Question: Is there some sort of documentation for what kind of headers you can include in c++ files when writing programs for Raspberry Pi or linux in general?
For instance I found this great guide on how to access the SPI bus from the Pi using c++ (<URL>
I was able to take the code and apply it to my situation and was succesfully able to talk to an nRF24L01+ RF module and I am able to command the chip etc.
But as I started trying to investigate what the code does (because I like to know how code that I get from the internet works) I get lost very quickly. For instance how did the author of that code know to include the header files he did:
'''
#include <unistd.h>
#include <stdint.h>
#include <fcntl.h>
#include <sys/ioctl.h>
#include <linux/spi/spidev.h>
#include <stdio.h>
#include <errno.h>
#include <stdlib.h>
#include <string>
#include <iostream>
'''
I know what the ones such as "iostream" do but I thought I would approach it by Googling those header file names such as ("unistd.h") but no luck. I found lots of info but none pertaining to the Pi, and the little bit I did only started referencing other header files and code. Is this too much to try and learn, like would I effectively be trying to learn the linux kernel? Are there any good books for this type of stuff?
And back to my original question is there any kind of online (or offline for that matter) documentation for what header files you can include in your c++ projects on the Pi and what functionality they all add?
I found this (<URL> which has the standard files, but how do you know about all the non-standard header files and corresponding functionality?
All thoughts and help are appreciated, thanks!
Wesley
Edit 1
Here is the image showing the output of the "ls /usr/include" command:

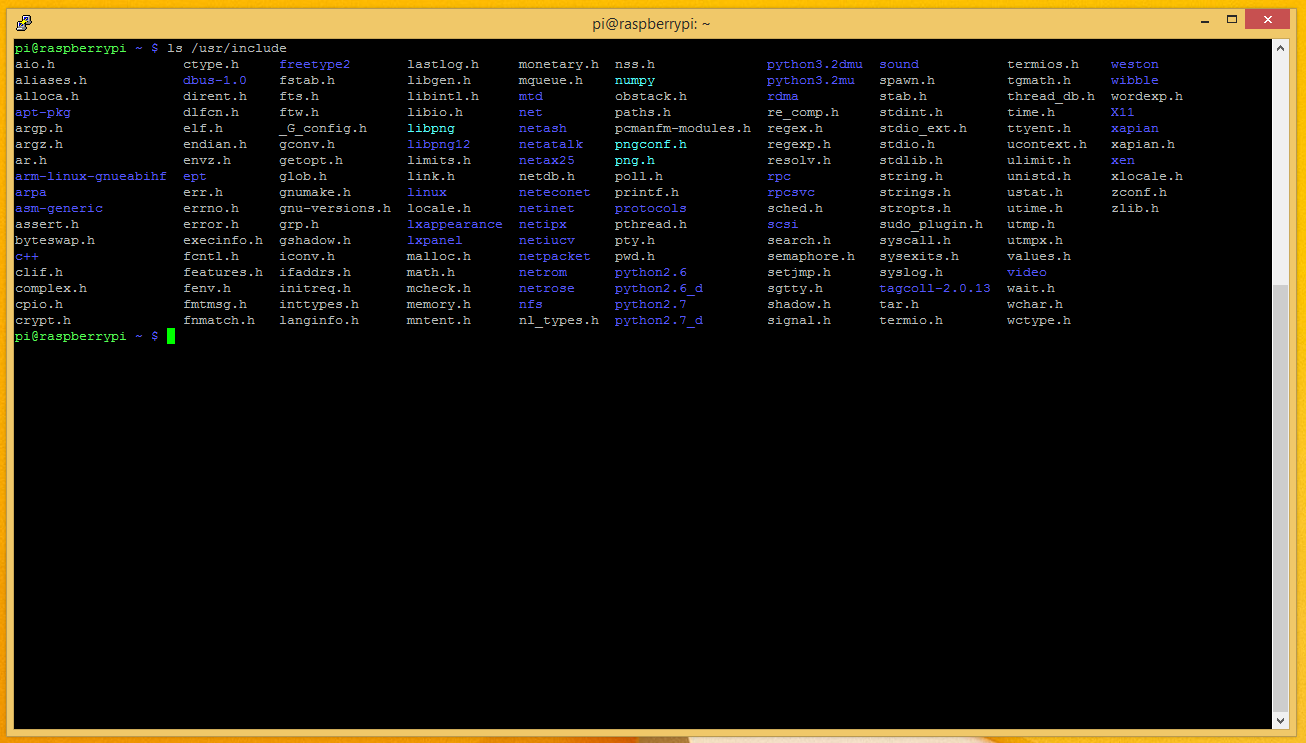
Answer: :
I've tried to have a general introduction to this topic below. If you are a more hands-on type and want to skip the wall of text, jump to the end. There are some tutorial links down there. Jump in -- getting stuck leads to the kind of questions Stack Overflow is best at.
# Headers vs Libraries in C/C++
There is an important distinction to be made between header files and libraries in C++. Header files are the visible thing in your code, since they are what you actually mention in an statement. In most cases, though, the headers you are including correspond to libraries installed on the system.
As a practical matter this is important for two reasons:
1. You don't generally install "headers" on your system, you install libraries that happen to come with headers. There are a small number of header-only libraries that are exceptions to this rule, but usually you have a binary library somewhere that the header is facilitating access to.
2. The #include statement is only half of the story. There is usually a corresponding compiler option where you need to specify that you want to link against a particular library. In an IDE, this will be buried in the project options somewhere. For a command line compiler, this will be a switch that you pass to the compiler on the command line or (more commonly) in a Make file or similar.
That second point is actually true of your standard libraries like or , but these are backed by the standard C or C++ library that is linked in by default.
# Linux in general
Most linux distributions will come with a package manager of some kind. There are a number available (Ubuntu uses Apt, Redhat uses yum, Arch has pacman, Gentoo has portage, etc.) The actual manager used is one of the defining properties of the distribution. Documentation will be easy to find on your Distro's web page. This is a very important tool to understand.
With the exception of the various C/C++ and Posix standard headers, the headers you have available for use are a function of the libraries you have installed on your system. This is important to understand because the list of available headers consists of all the available libraries on the internet, not just the few that your system happens to have installed at the moment.
Each library will generally be wrapped up as a package for your linux distro. When you locate a library that you want, you install the corresponding package. This will give you the required header and library files.
It actually isn't often useful to go looking for the libraries and headers on your hard drive, but if you are curious, header files conventionally end up somewhere in one of the following directories (or a subdirectory inside these)
'''
/usr/local/include
/usr/include
'''
Libraries will mostly be found in
'''
/lib
/usr/lib
/usr/local/lib
'''
These will have cryptic names that include their version number, and a more general (still cryptic) name that symlinks to the one with the specific version number.
Some distributions have separate "development" versions of libraries that include the headers, and only install the runtime files by default (ie the files your users need to run your program). If your distro does this, you'll need the development package to write software with that library.
When you have decided on what functionality you require, you generally go looking for a library that will help you accomplish that task. You can ask around on forums, or just google for them.
# Device drivers in the Kernel
Most libraries will interface with a device through a device driver. In linux, device drivers are compiled into the kernel, or present as modules that are loaded into the kernel. Your Pi distribution will hopefully have come with all the required drivers for the hardware present. If not, you'll need to obtain a kernel module or recompile your kernel to include the required driver. The modules and appropriate scripts to load/unload them are generally available as packages for your distro, just as libraries are.
It is possible to write software to talk to a driver directly. This is a VERY broad topic. Your best bet is to pick a device (ie I2C, SPI, etc) and google for a tutorial for interfacing with that device on the Pi specifically.
<URL> It would be a good place to start if you want to write your own SPI driver.
<URL> It will help you understand what is available, how to get a copy of the kernel source, etc. This is also good knowledge to have if you want to write a driver. It is also a place to learn how to get your code submitted to the kernel, if you develop something new.
Finally, writing your own device drivers is possible, and isn't something to be scared of. The details of this topic that could fill a book, though, so it is something to google when you are ready to try it.
# Linux on the Raspberry Pi
The first thing to understand about the Pi is that it is in most ways no different from a PC running linux. Any general information you find about systems programming for linux on a PC will apply equally to the Pi. The only caveats are that the processor architecture is different (ARM, vs Intel/AMD), and the Pi has a few hardware items (like I2C, SPI and GPIO) that are not common, or at least not commonly interfaced with, on the PC.
There is actually more than one linux distribution available on the Pi. These are usually derived from common PC distributions -- Ubuntu derived distros are most common. You'll want to locate the website for whichever distro you have.
If you try to install things outside of your package manager, you'll need to be careful to get libraries compiled for the ARM processor (or source libraries that you compile yourself). There are a few exceptions, but the vast majority of open source libraries should be usable on ARM.
<URL> looks like a promising library that might be a good starting point.
<URL> tutorial.
<URL> leads to some some SPI sample code.